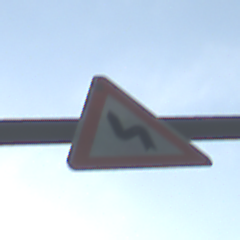
Verkehrszeichen: DoppelkurveZunaechstLinks
Umgebung: Outdoor, Suburban
Tageszeit: MorningAfternoon
Wetter: PartlyCloudy
Licht: Natural
Jahreszeit: NotSpecified
Kontrast: HighContrast